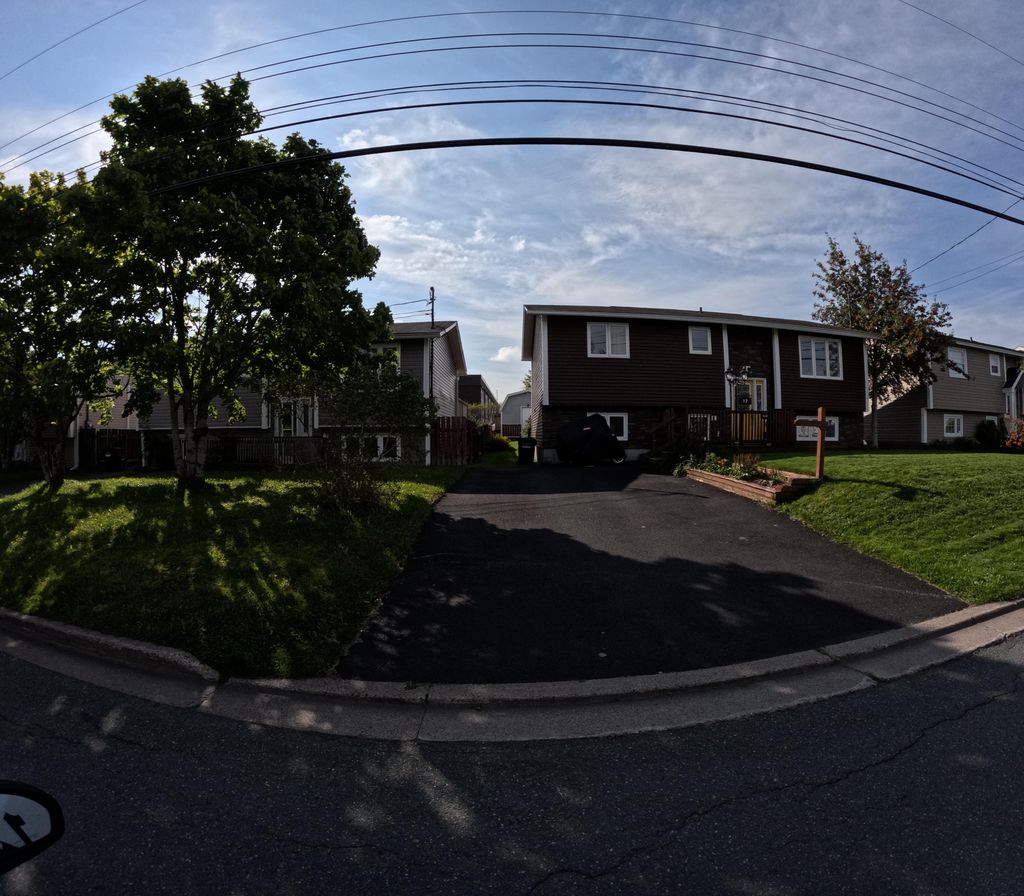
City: st_johns